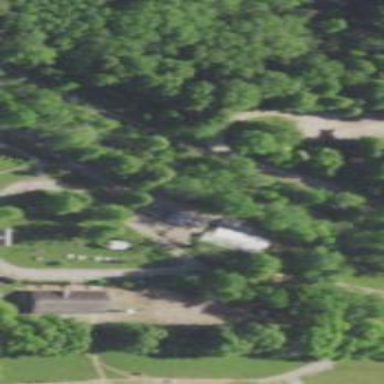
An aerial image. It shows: Miniature railway.